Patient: sex F, age 54
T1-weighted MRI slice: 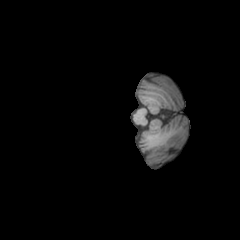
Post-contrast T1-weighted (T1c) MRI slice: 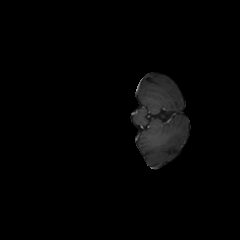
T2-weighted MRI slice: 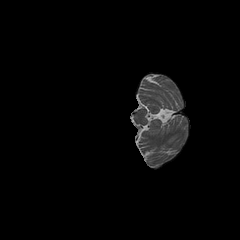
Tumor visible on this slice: no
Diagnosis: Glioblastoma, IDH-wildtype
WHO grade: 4